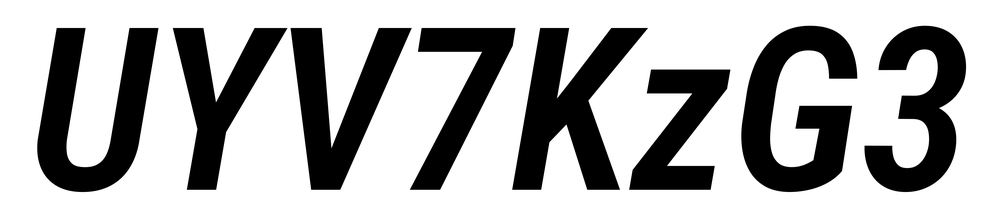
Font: Roboto-Italic_Condensed_SemiBold_Italic